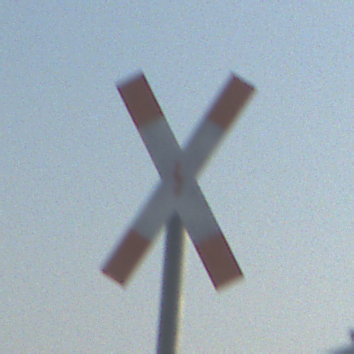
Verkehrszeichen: Andreaskreuz
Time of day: SunriseSunset
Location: Outdoor (Urban)
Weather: Clear
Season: NotSpecified
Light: Natural